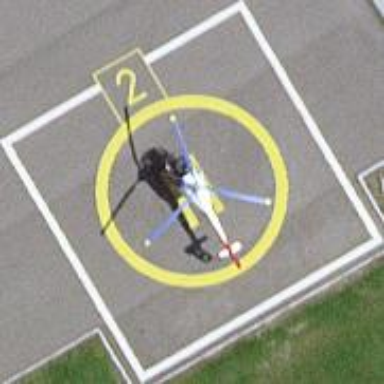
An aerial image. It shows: Image of helipad at airport.